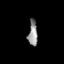
Tissue: skin
Cell type: Epithelial cells
Senescence score: 0.2463
Nuclear area (px): 229
Mean DAPI intensity: 146.092